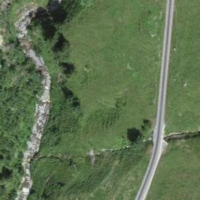
EUNIS habitat code: 23
Species observed at this site:
Omocestus viridulus